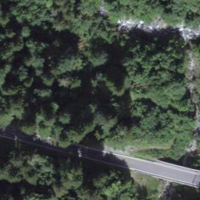
EUNIS habitat code: 43
Species observed at this site:
Aruncus dioicus